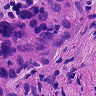
Metastatic tissue present: yes